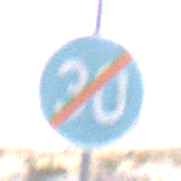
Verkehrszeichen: EndeMindestgeschwindigkeit
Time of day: Midday
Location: Outdoor (Nature)
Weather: PartlyCloudy
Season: NotSpecified
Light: Natural